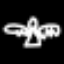
Label: angel